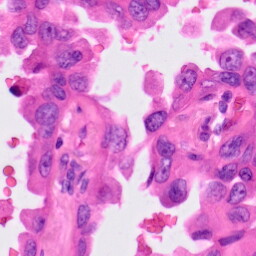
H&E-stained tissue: Lung